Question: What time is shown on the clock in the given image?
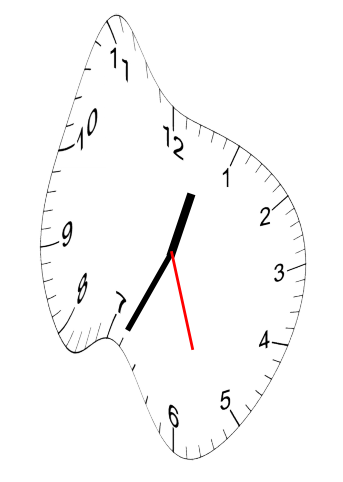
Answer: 12:34:27